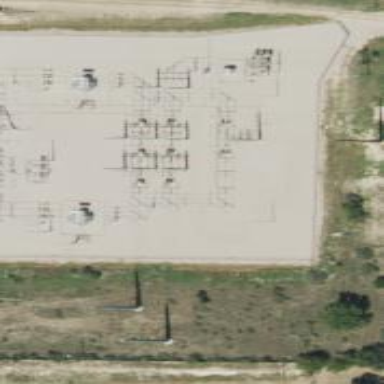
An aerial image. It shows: Switch for power supply.